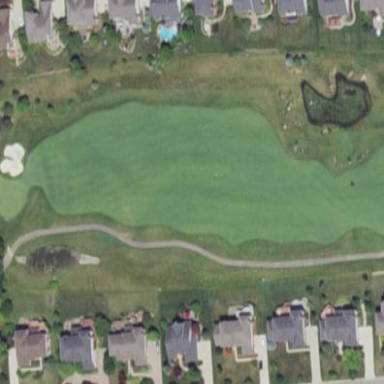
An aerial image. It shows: Golf fairway surrounded by grass.